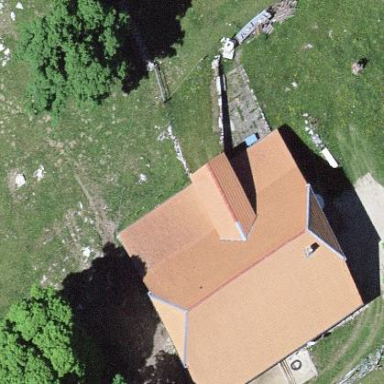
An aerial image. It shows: Farm building.